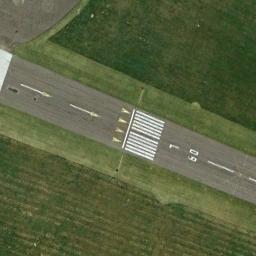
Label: runway